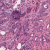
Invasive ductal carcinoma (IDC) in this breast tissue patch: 1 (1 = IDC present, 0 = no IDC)